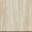
Piece: xx